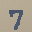
Label: 7